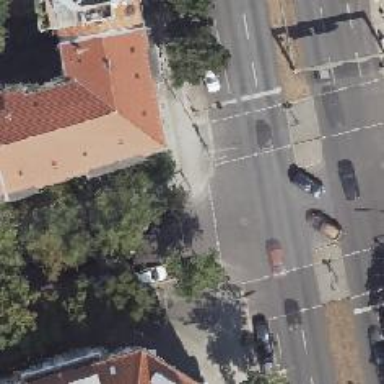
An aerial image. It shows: Road with traffic signals.